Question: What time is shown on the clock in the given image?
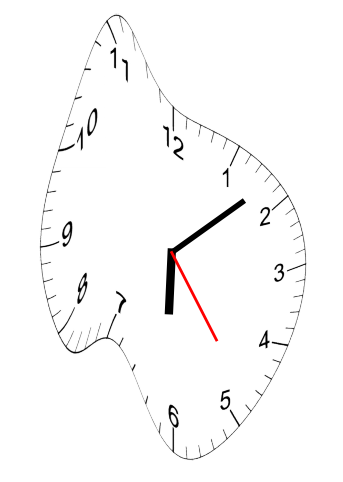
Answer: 06:08:24